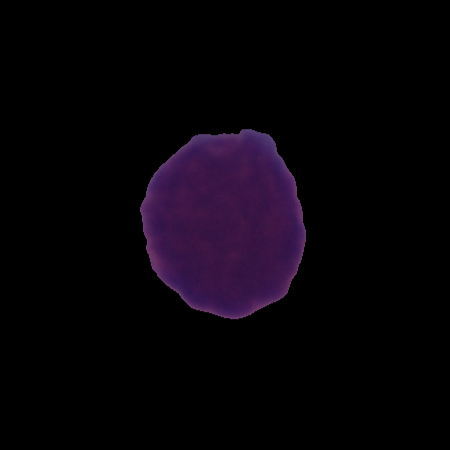
Label: healthy